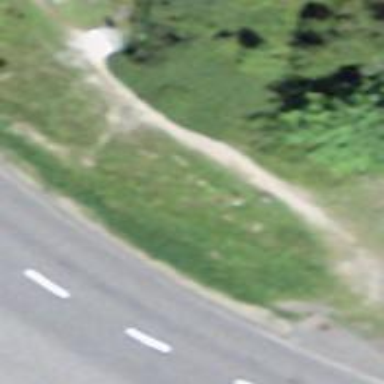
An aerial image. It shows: Path on the ground.